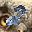
Label: 2